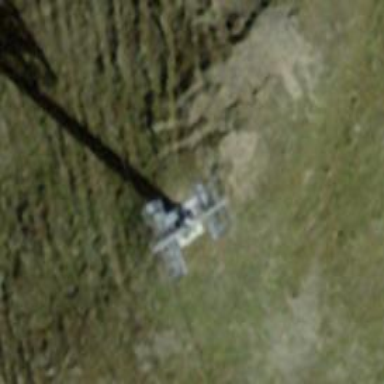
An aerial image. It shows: Pylon for aerialway.